The image is a 2-D grayscale rendering of a rotating-machine vibration signal (signal-to-image). Determine the machine's mechanical condition. Answer with exactly one of: normal, misalignment, unbalance, looseness.
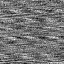
Answer: normal